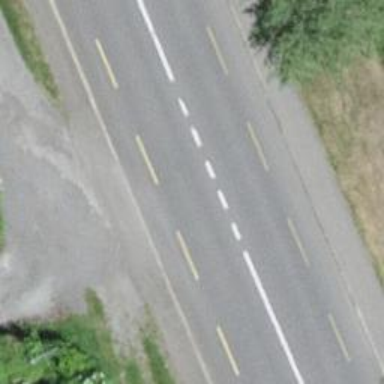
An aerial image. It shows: Primary highway.